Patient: sex M, age 36
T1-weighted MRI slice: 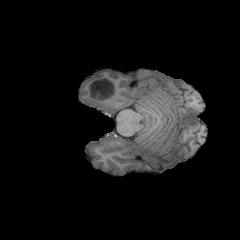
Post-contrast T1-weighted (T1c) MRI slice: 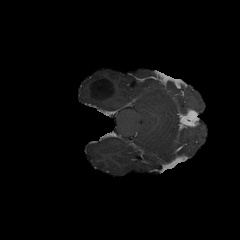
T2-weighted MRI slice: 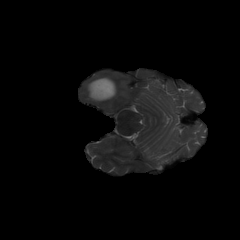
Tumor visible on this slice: yes
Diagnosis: Astrocytoma, IDH-mutant
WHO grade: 3